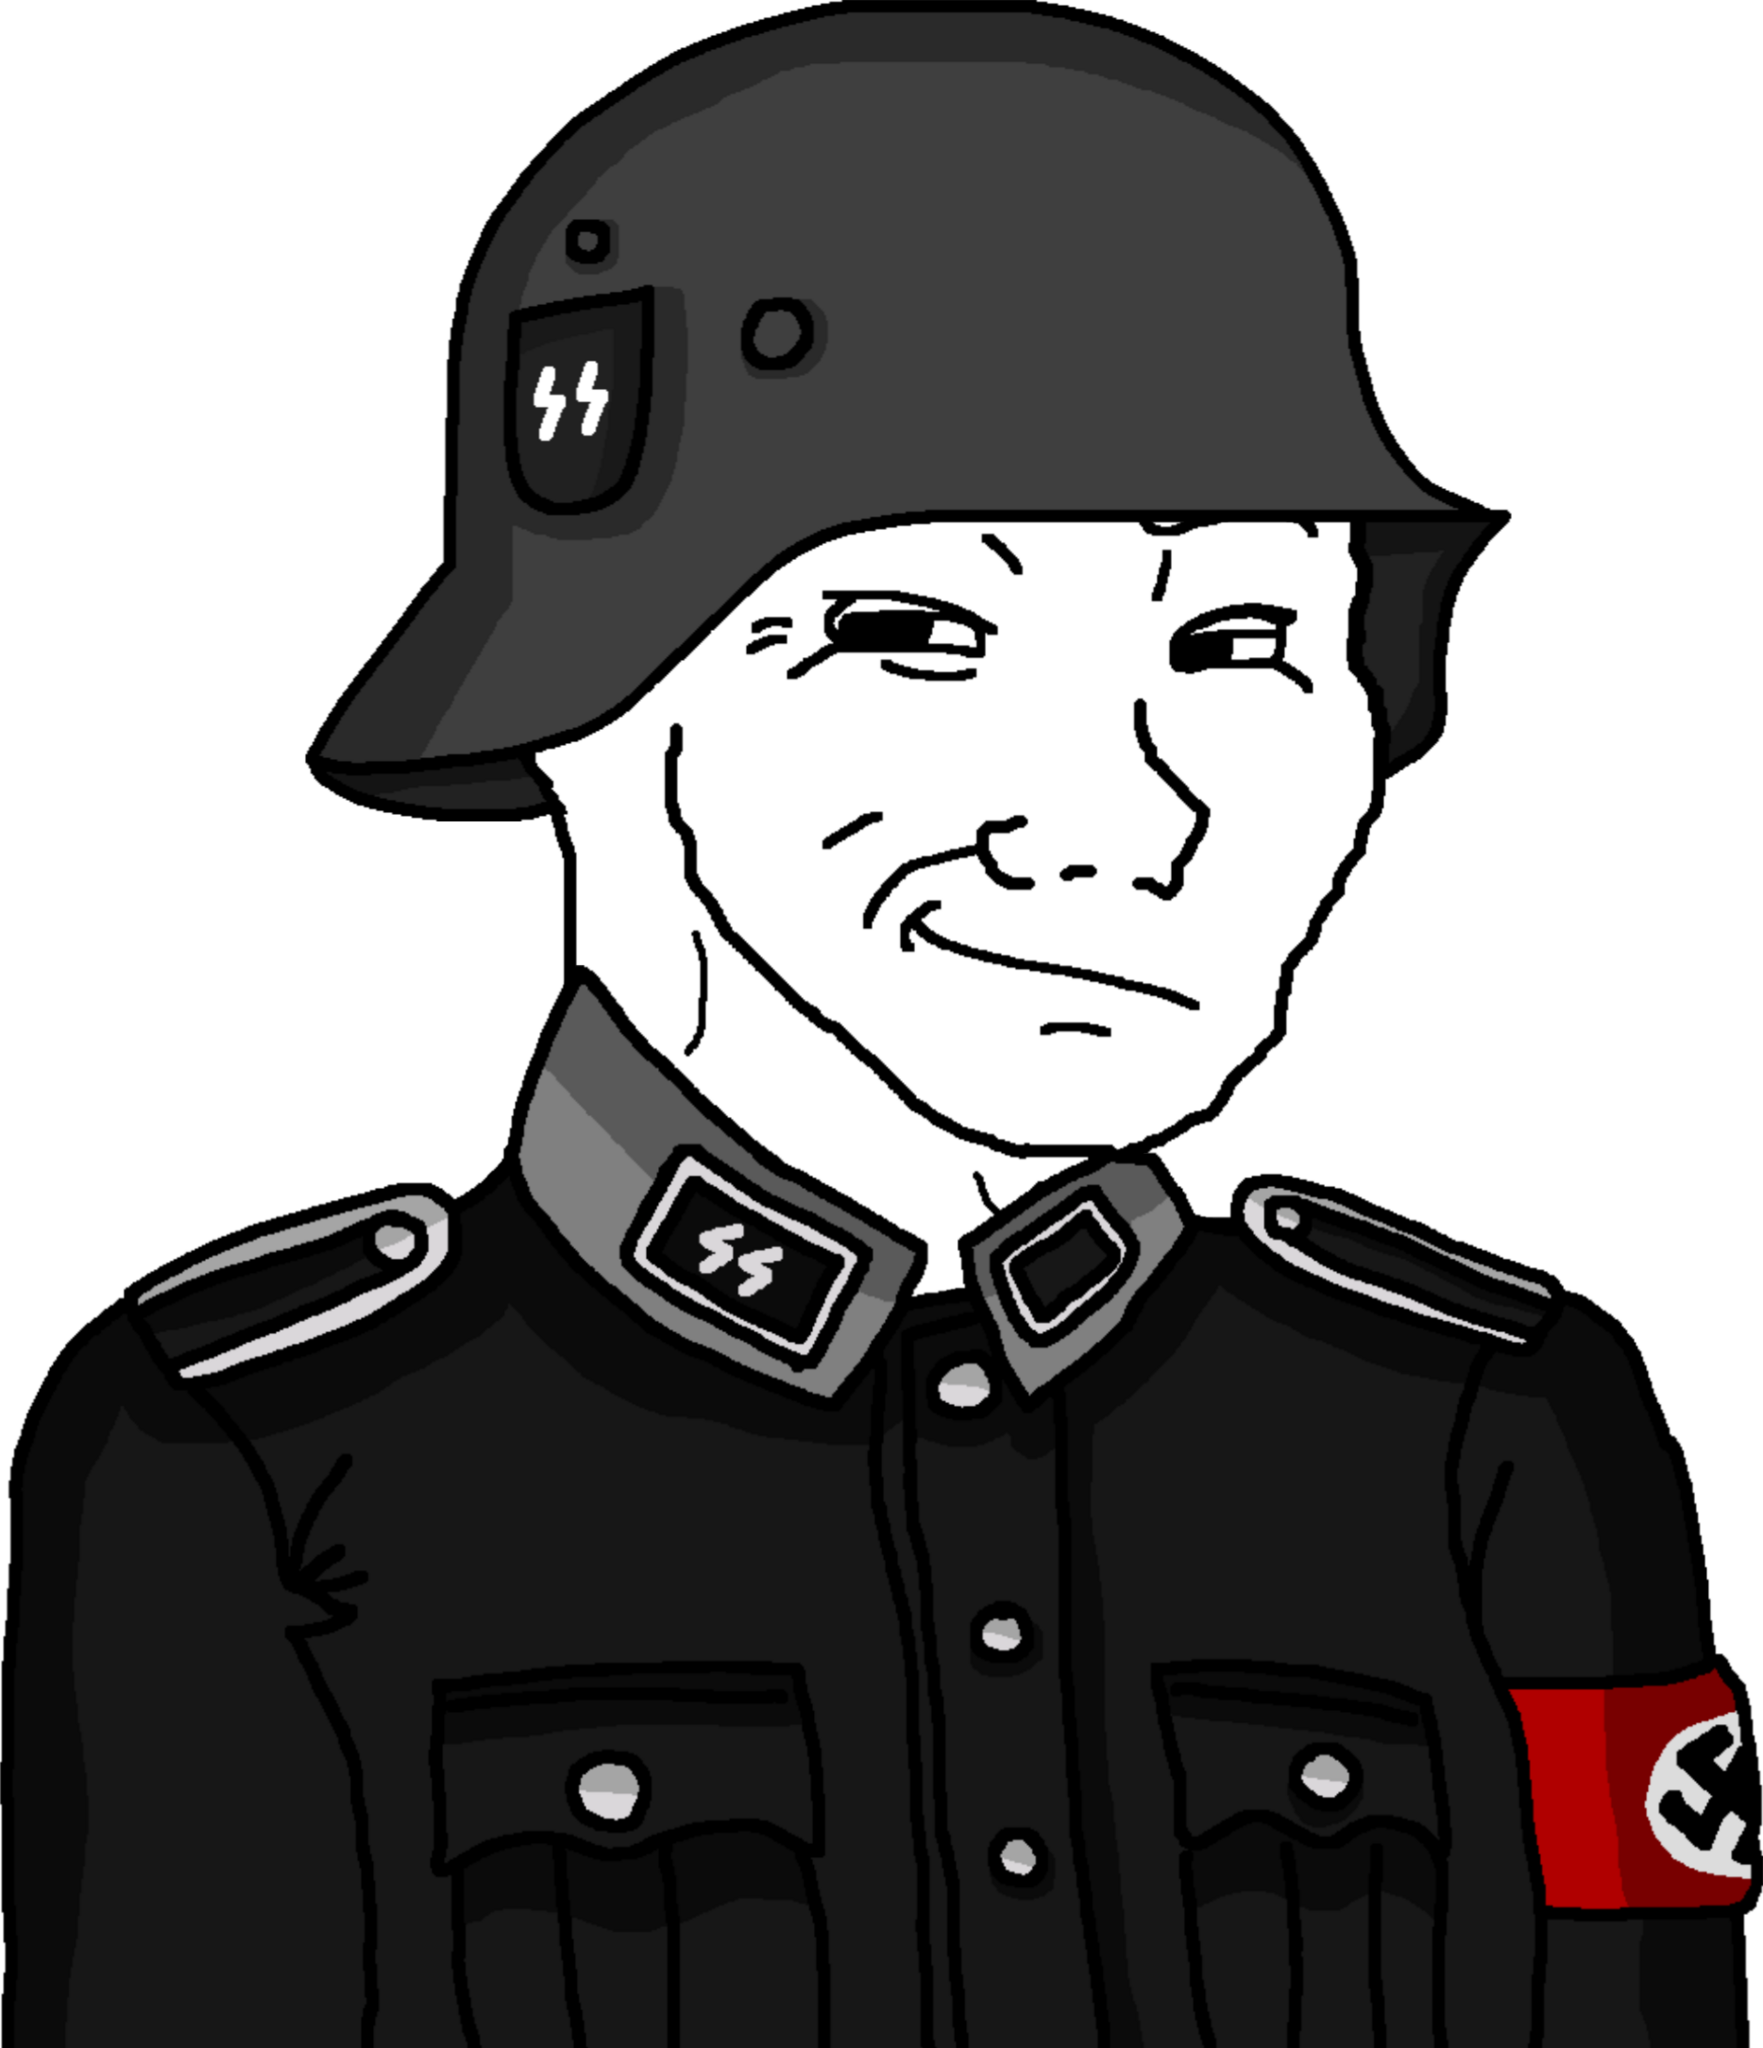
Label: 5_Smugjak